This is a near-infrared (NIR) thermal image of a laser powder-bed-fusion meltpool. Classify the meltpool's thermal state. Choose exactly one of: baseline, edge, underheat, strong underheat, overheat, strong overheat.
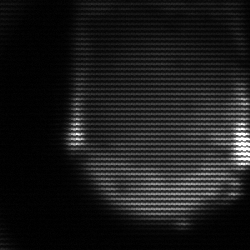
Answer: edge